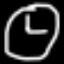
Label: clock